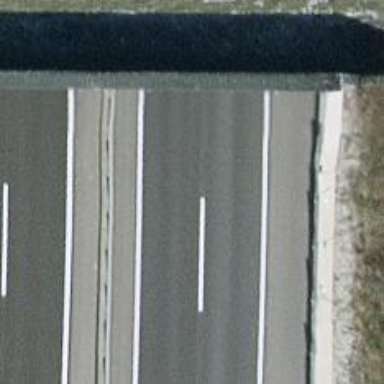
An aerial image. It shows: Motorway.